Interaction volume radius: 5 \u00c5
Interaction volume height: 25 \u00c5
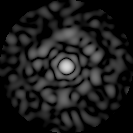
Disorder parameter: 0.8187